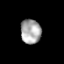
Tissue: prostate
Cell type: T cells
Senescence score: 0.2386
Nuclear area (px): 487
Mean DAPI intensity: 168.234